Field crop: maize
Growth stage: 1
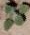
Species: chenopodium